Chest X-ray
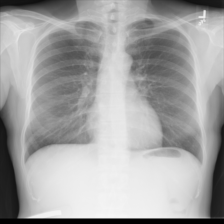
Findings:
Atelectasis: negative
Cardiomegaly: negative
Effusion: negative
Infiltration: negative
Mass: negative
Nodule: negative
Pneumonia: negative
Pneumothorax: negative
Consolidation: negative
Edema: negative
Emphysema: negative
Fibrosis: negative
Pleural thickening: negative
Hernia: negative